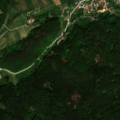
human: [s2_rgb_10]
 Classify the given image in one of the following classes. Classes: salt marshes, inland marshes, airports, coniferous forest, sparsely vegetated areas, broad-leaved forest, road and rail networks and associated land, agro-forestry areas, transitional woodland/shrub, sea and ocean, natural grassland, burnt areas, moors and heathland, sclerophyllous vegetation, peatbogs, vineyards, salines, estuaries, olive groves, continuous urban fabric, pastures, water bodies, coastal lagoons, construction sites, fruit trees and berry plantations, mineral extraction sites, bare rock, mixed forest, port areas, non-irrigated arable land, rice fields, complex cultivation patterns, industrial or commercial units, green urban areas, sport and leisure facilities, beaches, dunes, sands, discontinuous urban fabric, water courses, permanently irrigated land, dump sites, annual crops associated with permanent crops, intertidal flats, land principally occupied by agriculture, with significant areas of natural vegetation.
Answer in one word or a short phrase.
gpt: discontinuous urban fabric, non-irrigated arable land, complex cultivation patterns, broad-leaved forest, coniferous forest, mixed forest